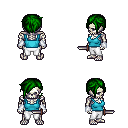
a pixel art fantasy rpg character, male body template, skeleton, teal pirate shirt, white pants, green pixie cut hairstyle, white cloth bracers, dagger, four views (front, back, left, right), 2x2 character sprite sheet, small pixel art, hard edges, no anti-aliasing